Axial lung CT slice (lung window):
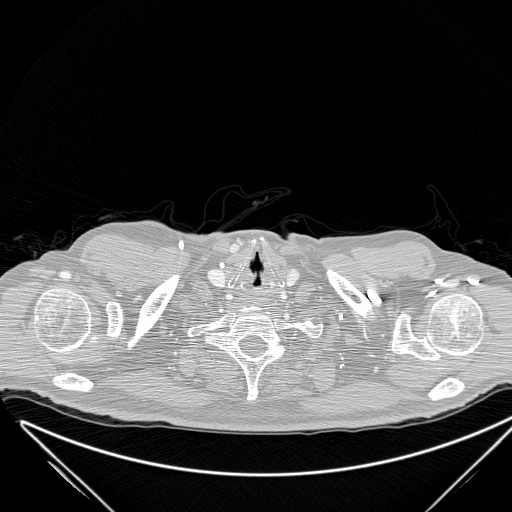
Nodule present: no